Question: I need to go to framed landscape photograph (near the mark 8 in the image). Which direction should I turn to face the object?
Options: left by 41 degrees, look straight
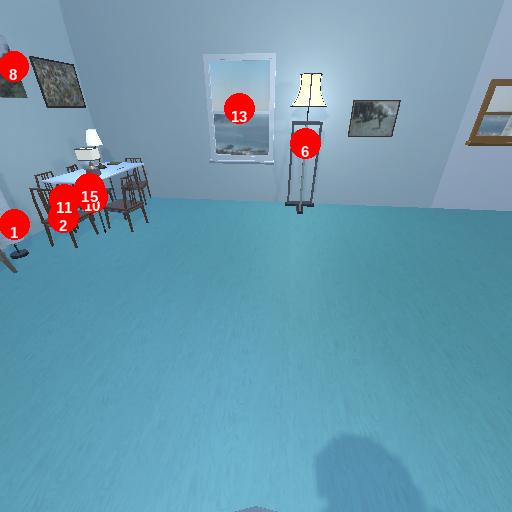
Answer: left by 41 degrees